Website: ulta-beauty
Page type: address-validator
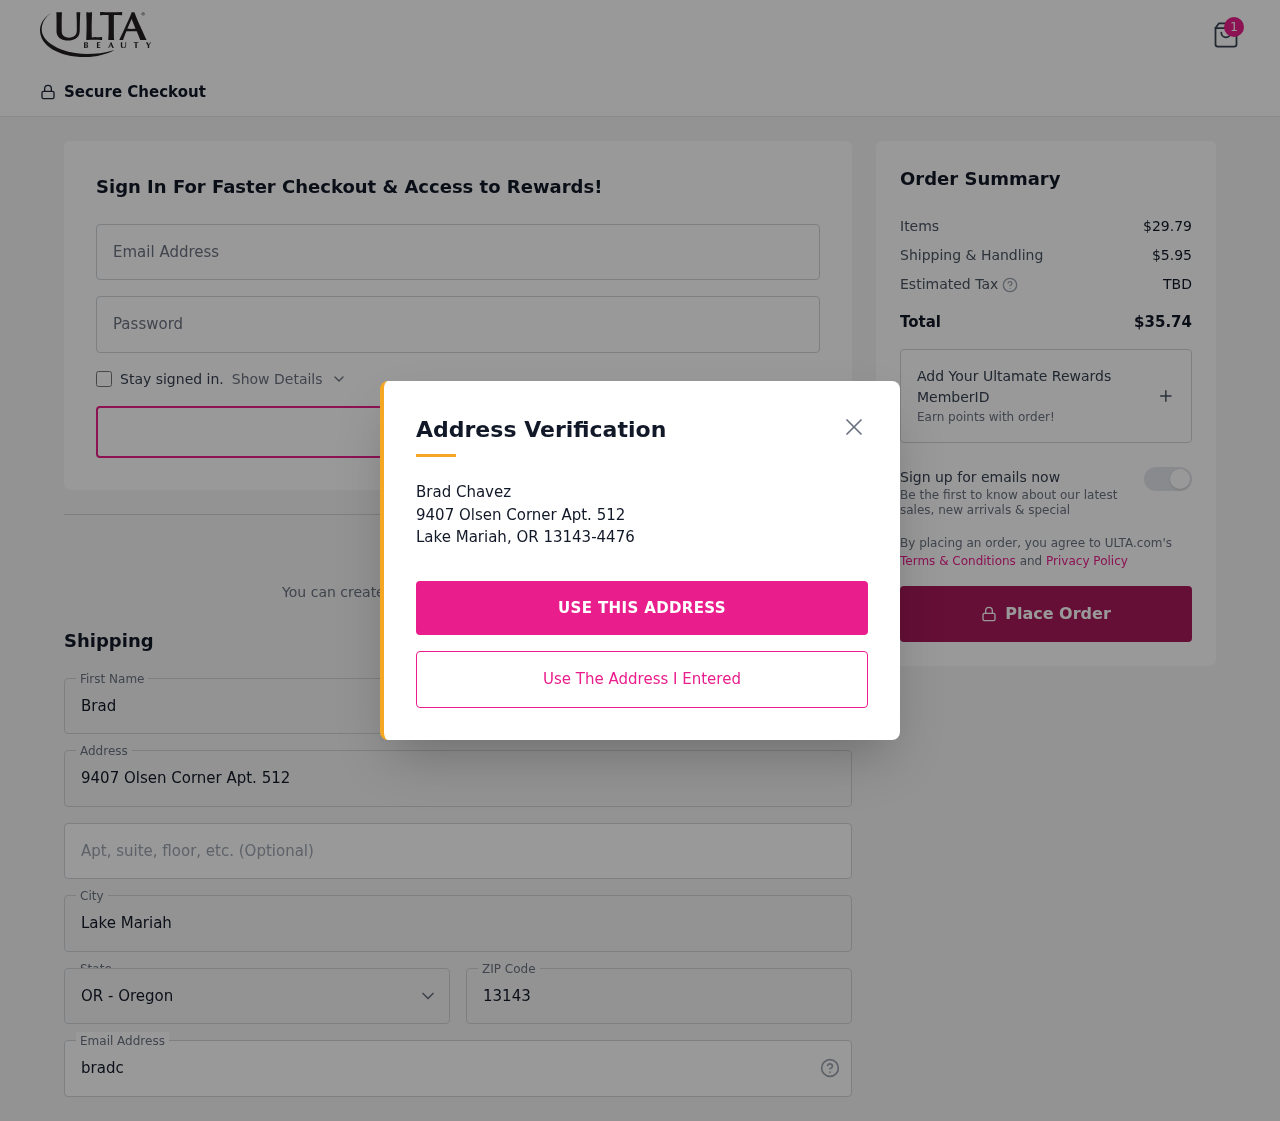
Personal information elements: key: PII_CITY
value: Lake Mariah
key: PII_EMAIL
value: bradchavez@hotmail.com
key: PII_FIRSTNAME
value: Brad
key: PII_LASTNAME
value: Chavez
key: PII_POSTCODE
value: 13143
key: PII_STATE_ABBR
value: OR
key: PII_STREET
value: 9407 Olsen Corner Apt. 512
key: PII_STREET2
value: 9407 Olsen Corner Apt. 512
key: PII_FULLNAME2
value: Brad Chavez
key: PII_CITY2
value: Lake Mariah
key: PII_STATE_ABBR2
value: OR
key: PII_POSTCODE_FULL
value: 13143
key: PII_POSTCODE_EXT
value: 4476
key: PII_POSTCODE_NUMERIC
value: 13143
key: PII_POSTCODE_EXT_NUMERIC
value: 4476
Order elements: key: ORDER_NUM_ITEMS
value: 1
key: ORDER_SUBTOTAL
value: $29.79
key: ORDER_SHIPPING_COST
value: $5.95
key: ORDER_TOTAL
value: $35.74